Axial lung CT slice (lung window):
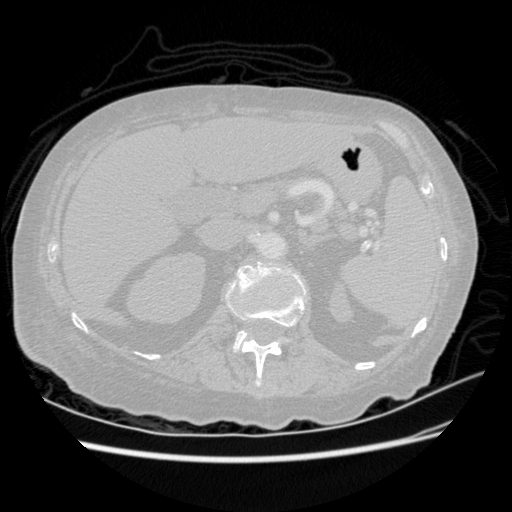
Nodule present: no